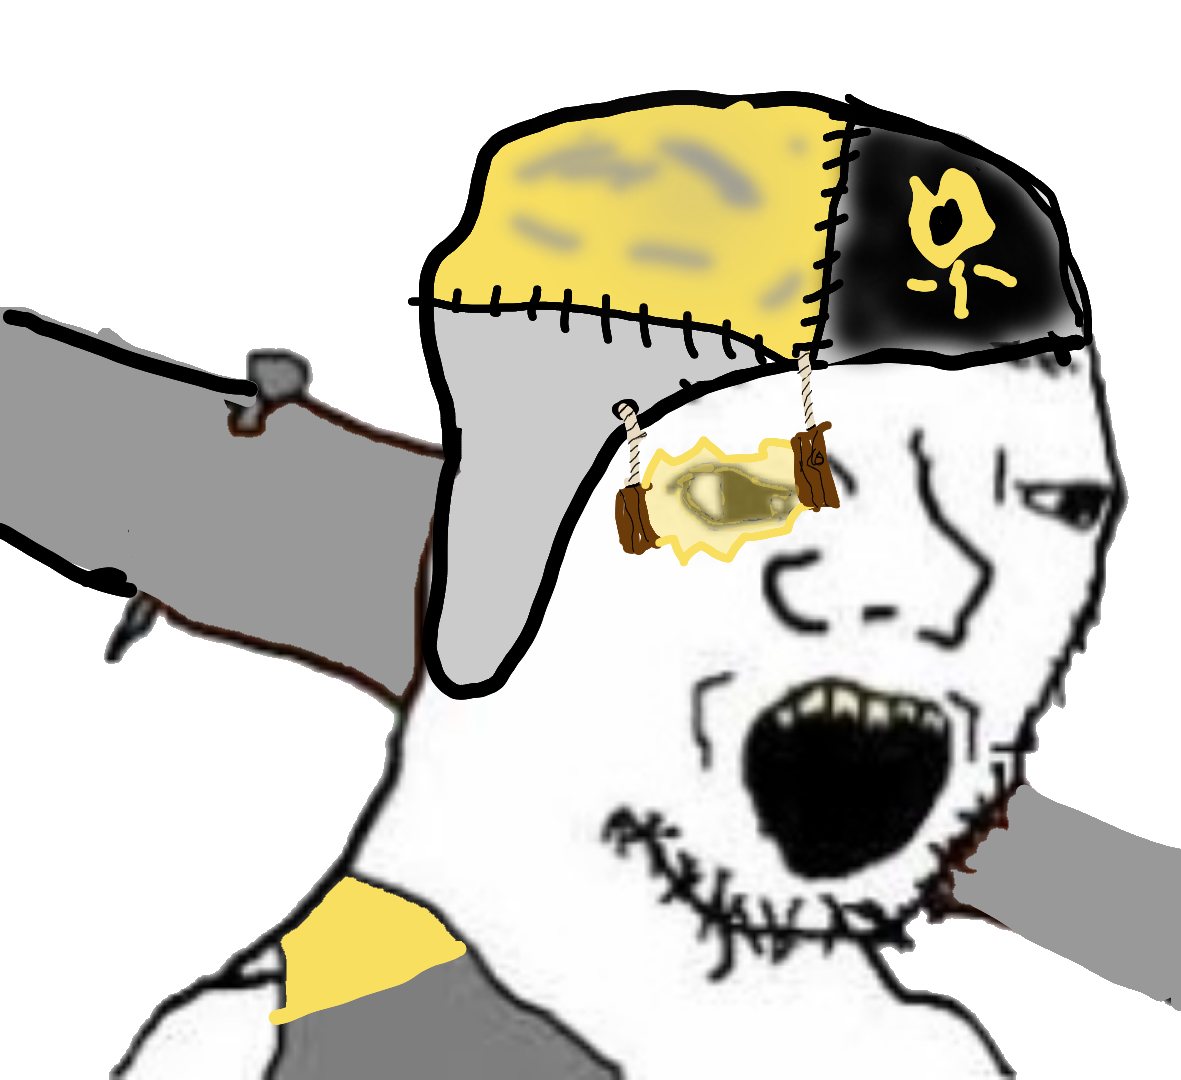
Label: 5_Grug